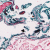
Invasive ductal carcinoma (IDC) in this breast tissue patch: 0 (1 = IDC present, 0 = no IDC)